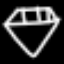
Label: diamond